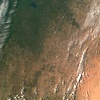
Label: land